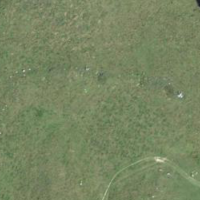
EUNIS habitat code: 23
Species observed at this site:
Caltha palustris